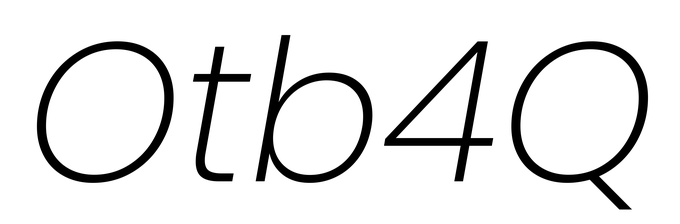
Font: Poppins-ExtraLightItalic